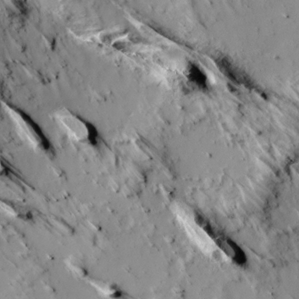
Label: non_frost